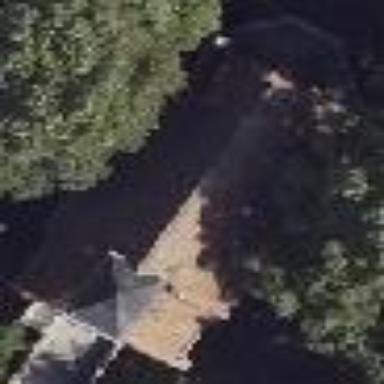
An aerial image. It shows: Chapel that serves as place of worship.